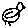
Label: bird